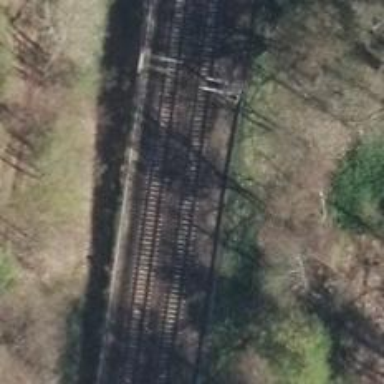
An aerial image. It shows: Light signal at railway crossing.